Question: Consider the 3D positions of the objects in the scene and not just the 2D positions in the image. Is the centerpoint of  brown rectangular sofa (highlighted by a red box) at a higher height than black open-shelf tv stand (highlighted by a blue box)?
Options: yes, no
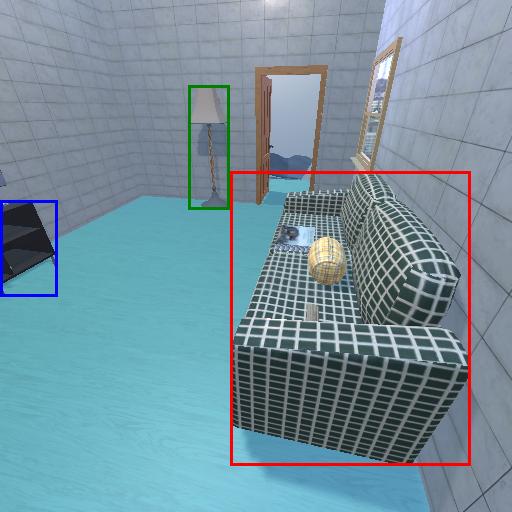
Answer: yes